Question: I am trying to create a very simple app launcher icon in text via Asset Studio.
I'd like to know how could I add my own font in the Source Asset menu located in the the Foreground Layer tab?
I'm doing this for an Udacity course project, I am a complete newbie.

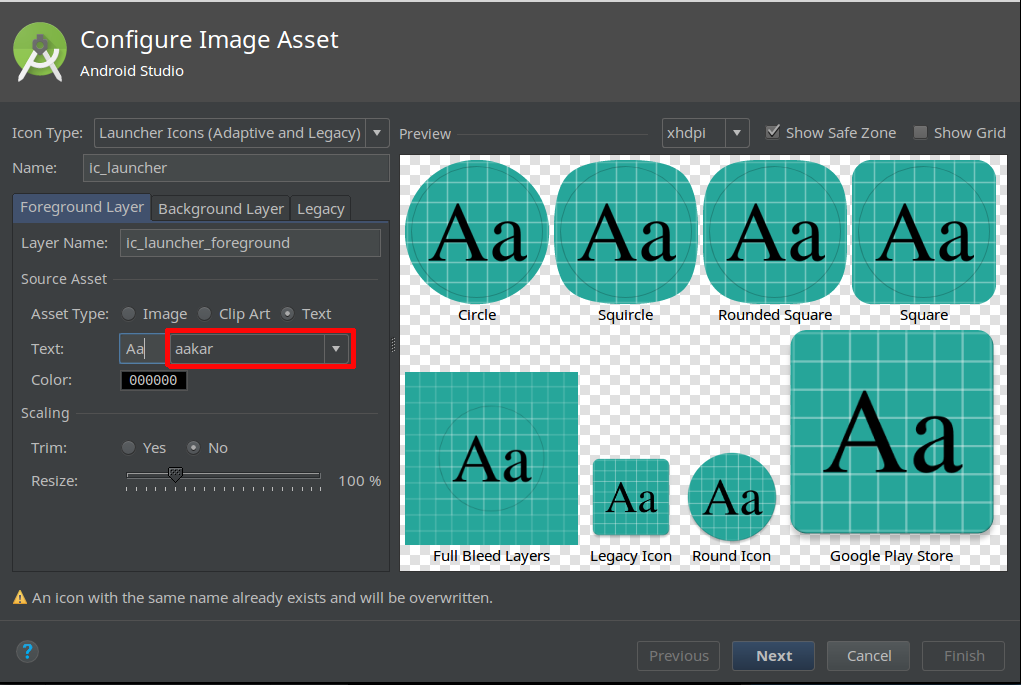
Answer: Asset Studio takes the fonts from the system. So the fonts you are seeing are the fonts you have installed. To add another font, just install the font.
On Windows, open the font file and it should give you the option to install (at least it works for '.ttf' files, other formats are different). If you use a different OS, you'll have to look up the font installation instruction